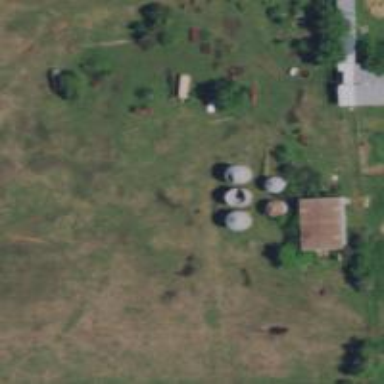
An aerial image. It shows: Silo.